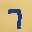
Label: 7